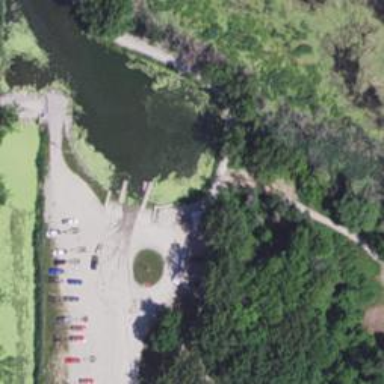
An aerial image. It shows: Slipway on leisure land.